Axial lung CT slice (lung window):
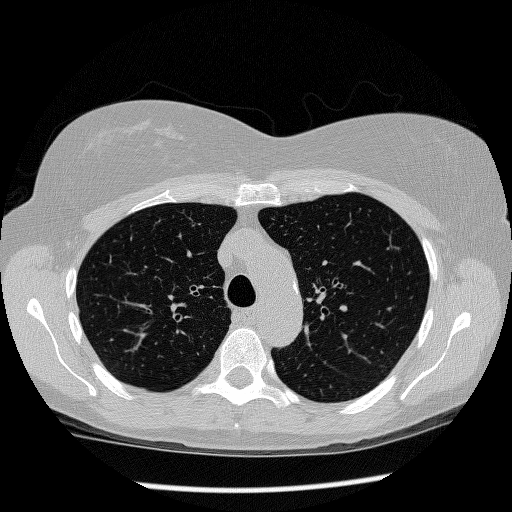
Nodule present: no